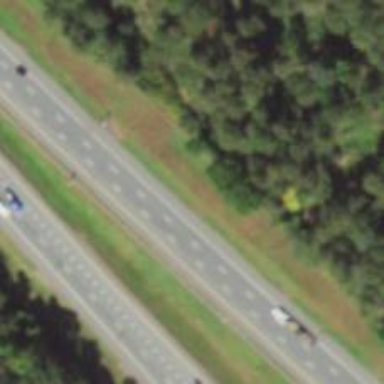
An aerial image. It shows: View of motorway.